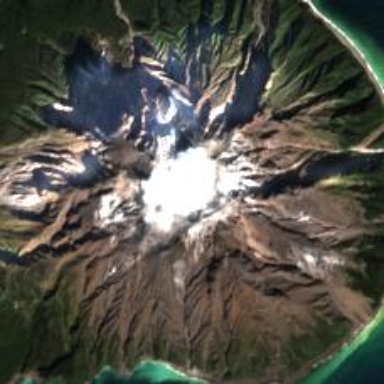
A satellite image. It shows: Majestic volcano in its natural splendor.